Question: In my project, I have a button, when I click on button I want to add 'one' value to listview and when I click 2nd time again I want add 'two',this will continue up to 5 values added to listview as shown in image. After 5 values I don't want to allow to add list allow and I have another requirement i.e., I want to remove particular item in the listview when I long press item. Finally these all values saved in SharedPrerences and when ever activity open at that time I want to display all values in list view.
For this I have a small issue i.e., suppose first I insert 3 values (one, two, three) and click on back button when I open activity again 3 values are not displayed but when I click on button it shows all previous values (one, two, three) and four for latest click. I want to display 3 values when ever activity called.

'''
mycode:
public class ListViewDemo1 extends Activity {
/** Called when the activity is first created. */
Button btn;
static int count;
private ListView list;
public static ArrayList<String> values = new ArrayList<String>();;
ArrayList countList = new ArrayList();
private ArrayAdapter adapter;
SharedPreferences shared;
Editor editor;
private static ArrayList<String> sharedList;
@Override
public void onCreate(Bundle savedInstanceState) {
super.onCreate(savedInstanceState);
setContentView(R.layout.main);
list=(ListView) findViewById(R.id.list);
btn= (Button)findViewById(R.id.btn);
shared = this.getSharedPreferences("Myprefernces",Context.MODE_WORLD_WRITEABLE);
editor = shared.edit();
btn.setOnClickListener(new OnClickListener() {
public void onClick(View v) {
// TODO Auto-generated method stub
sharedList = new ArrayList();
count++;
if(count==1){
values.add("one");
countList.add(count);
}
if(count==2){
values.add("two");
countList.add(count);
}
if(count==3){
values.add("three");
countList.add(count);
}
if(count==4){
values.add("four");
countList.add(count);
}
if(count==5){
values.add("five");
countList.add(count);
}
if(count>5){
--count;
Toast.makeText(getApplicationContext(), ""+count, 100).show();
}
//put values to sharedpreferences
editor.putInt("SIZE", values.size());
for(int i=0;i<values.size();i++){
editor.putString("addr"+i, values.get(i));
}
editor.commit();
// getting values from sharedpreference
int size= shared.getInt("SIZE", 0);
for(int k=0;k<size;k++){
sharedList.add(shared.getString("addr"+k,"" ));
}
adapter=new
ArrayAdapter(ListViewDemo1.this,android.R.layout.simple_list_item_1,sharedList);
list.setAdapter(adapter);
}
});
list.setOnItemLongClickListener(new OnItemLongClickListener() {
public boolean onItemLongClick(AdapterView<?> arg0, View arg1,
int arg2, long arg3) {
// TODO Auto-generated method stub
--count;
values.remove(arg2);
sharedList.remove(arg2);
editor.clear();
editor.commit();
editor.putInt("SIZE", sharedList.size());
for(int i=0;i<sharedList.size();i++){
editor.putString("addr"+i,sharedList.get(i));
}
editor.commit();
adapter.notifyDataSetChanged();
return true;
}
});
}
'''
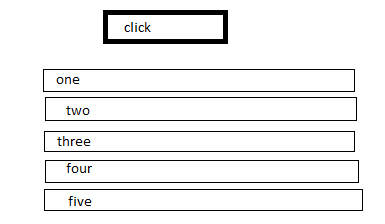
Answer: You need to fill listView on 'Oncreate()'.
Try this code
'''
public class MainActivity extends Activity {
/** Called when the activity is first created. */
Button btn;
static int count = 0;
private ListView list;
public static ArrayList<String> values = new ArrayList<String>();;
ArrayList<Integer> countList = new ArrayList<Integer>();
private ArrayAdapter<String> adapter;
SharedPreferences shared;
Editor editor;
private static ArrayList<String> sharedList = new ArrayList<String>();
@Override
public void onCreate(Bundle savedInstanceState) {
super.onCreate(savedInstanceState);
setContentView(R.layout.main);
list = (ListView) findViewById(R.id.list);
btn = (Button) findViewById(R.id.btn);
shared = this.getSharedPreferences("Myprefernces",
Context.MODE_WORLD_WRITEABLE);
editor = shared.edit();
sharedList.clear();
int size = shared.getInt("SIZE", 0);
count = size;
for (int k = 0; k < size; k++) {
sharedList.add(shared.getString("addr" + k, ""));
}
adapter = new ArrayAdapter<String>(MainActivity.this,
android.R.layout.simple_list_item_1, sharedList);
list.setAdapter(adapter);
btn.setOnClickListener(new OnClickListener() {
public void onClick(View v) {
// TODO Auto-generated method stub
count++;
if (count > 5) {
--count;
Toast.makeText(getApplicationContext(), "" + count, 100)
.show();
} else {
String string = "one";
if (count == 1) {
values.add("one");
countList.add(count);
string = "one";
}
if (count == 2) {
values.add("two");
countList.add(count);
string = "two";
}
if (count == 3) {
values.add("three");
countList.add(count);
string = "three";
}
if (count == 4) {
values.add("four");
countList.add(count);
string = "four";
}
if (count == 5) {
values.add("five");
countList.add(count);
string = "five";
}
// put values to sharedpreferences
// editor.putInt("SIZE", values.size());
editor.putInt("SIZE", count);
editor.putString("addr" + (count - 1), string);
// for (int i = 0; i < values.size(); i++) {
// editor.putString("addr" + count, values.get(i));
// }
editor.commit();
// getting values from sharedpreference
sharedList.clear();
int size = shared.getInt("SIZE", 0);
for (int k = 0; k < size; k++) {
sharedList.add(shared.getString("addr" + k, ""));
}
adapter = new ArrayAdapter<String>(MainActivity.this,
android.R.layout.simple_list_item_1, sharedList);
list.setAdapter(adapter);
}
}
});
list.setOnItemLongClickListener(new OnItemLongClickListener() {
public boolean onItemLongClick(AdapterView<?> arg0, View arg1,
int arg2, long arg3) {
// TODO Auto-generated method stub
--count;
// values.remove(arg2);
sharedList.remove(arg2);
editor.clear();
editor.commit();
editor.putInt("SIZE", sharedList.size());
for (int i = 0; i < sharedList.size(); i++) {
editor.putString("addr" + i, sharedList.get(i));
}
editor.commit();
adapter.notifyDataSetChanged();
return true;
}
});
}
}
'''